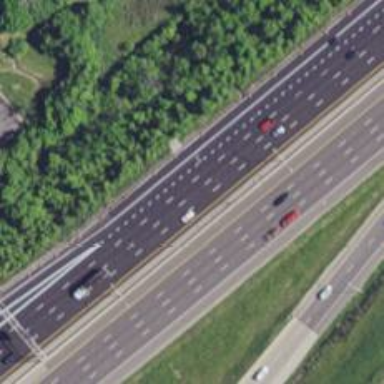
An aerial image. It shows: Motorway junction.